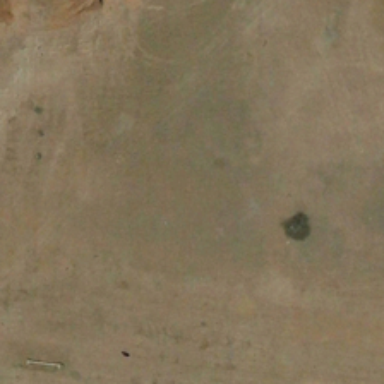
It is a piece of bareland .